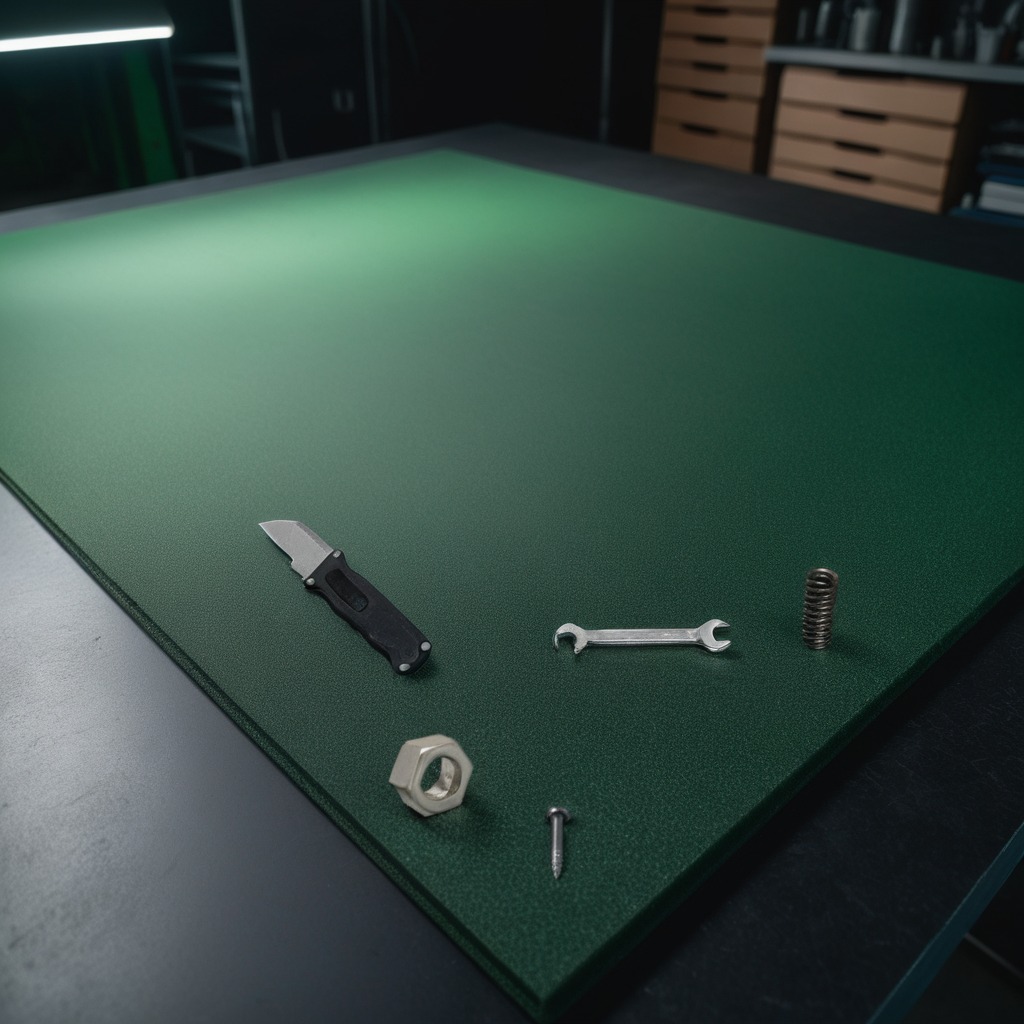
A utility knife, a nail, a coiled metal spring, a metal nut, and a wrench are lying on the clean granite tabletop inside a workshop at night.